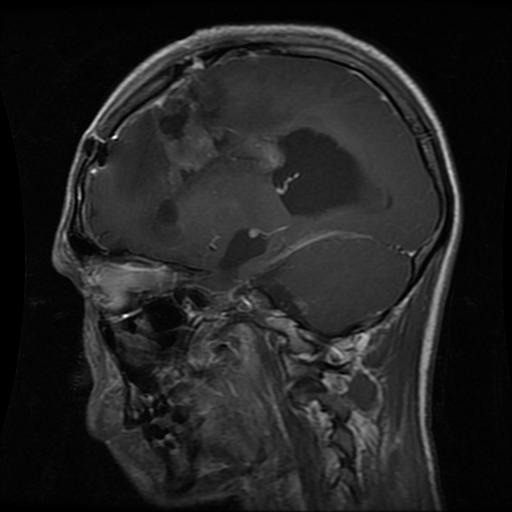
Label: glioma